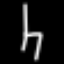
Label: chair